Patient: sex F, age 56
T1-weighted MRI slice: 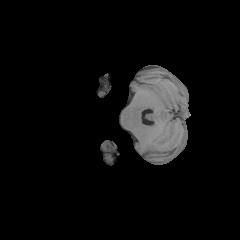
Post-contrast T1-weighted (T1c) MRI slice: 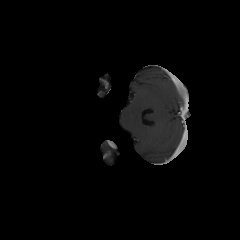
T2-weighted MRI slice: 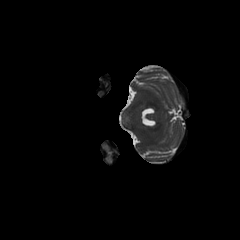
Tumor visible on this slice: no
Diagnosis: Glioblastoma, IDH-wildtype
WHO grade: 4